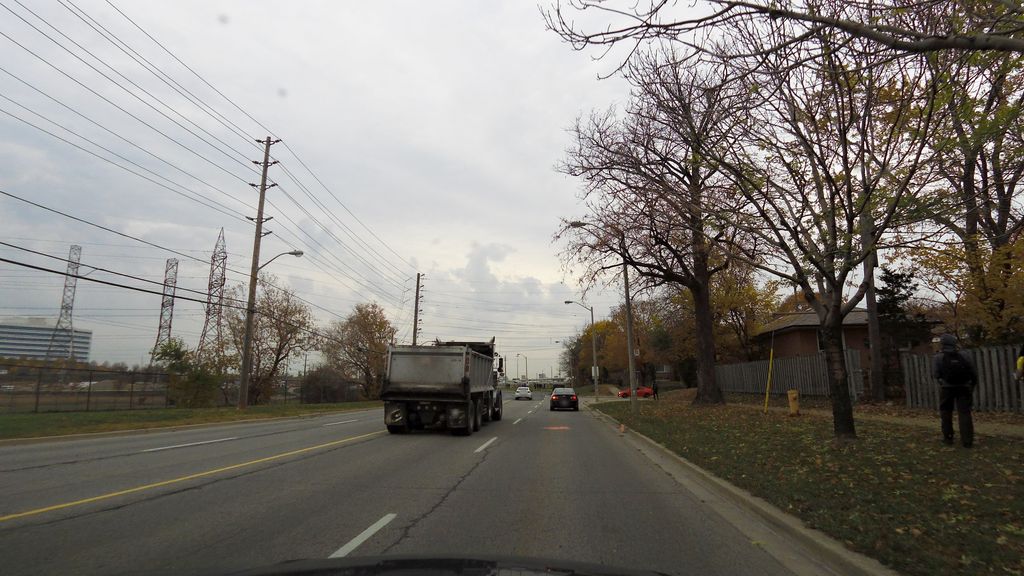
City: toronto